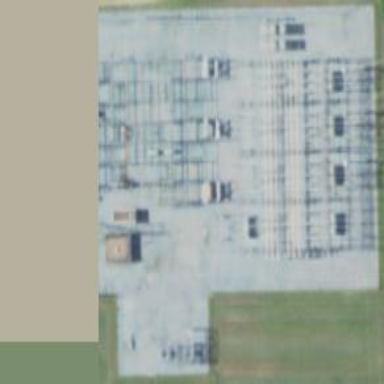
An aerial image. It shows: Distribution-level power substation.